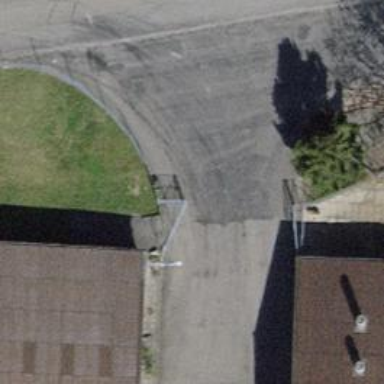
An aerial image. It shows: Gate.